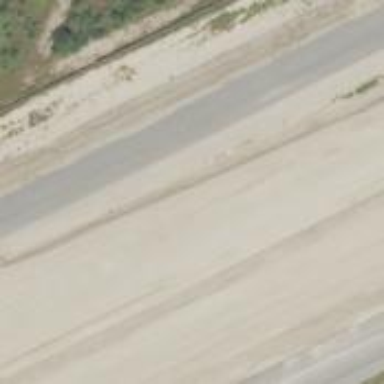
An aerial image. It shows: Motorway junction.